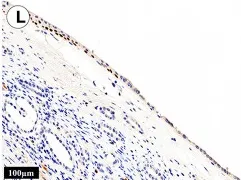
Immunohistochemical study of kidney cystic lesion. (J-L) The multilayer squamous epithelium and tubule epithelium were not stained with antibodies against uroplakin III, but expressed p63. The cuboidal cyst epithelium had weak and focal positive expression of p63, the epithelium of the tubules was not stained.
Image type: pathology (immunostaining)